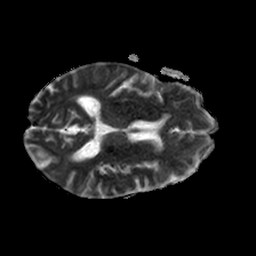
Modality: ADC
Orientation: axial
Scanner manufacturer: philips
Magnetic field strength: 1.5 T
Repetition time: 3.403 s
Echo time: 0.06922 s